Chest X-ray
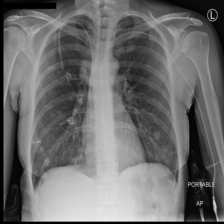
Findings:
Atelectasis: negative
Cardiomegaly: negative
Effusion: negative
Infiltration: negative
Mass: positive
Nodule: positive
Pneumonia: negative
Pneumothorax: negative
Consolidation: negative
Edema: negative
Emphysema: negative
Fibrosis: negative
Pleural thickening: negative
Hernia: negative